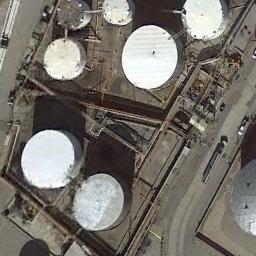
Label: storage_tank